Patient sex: M
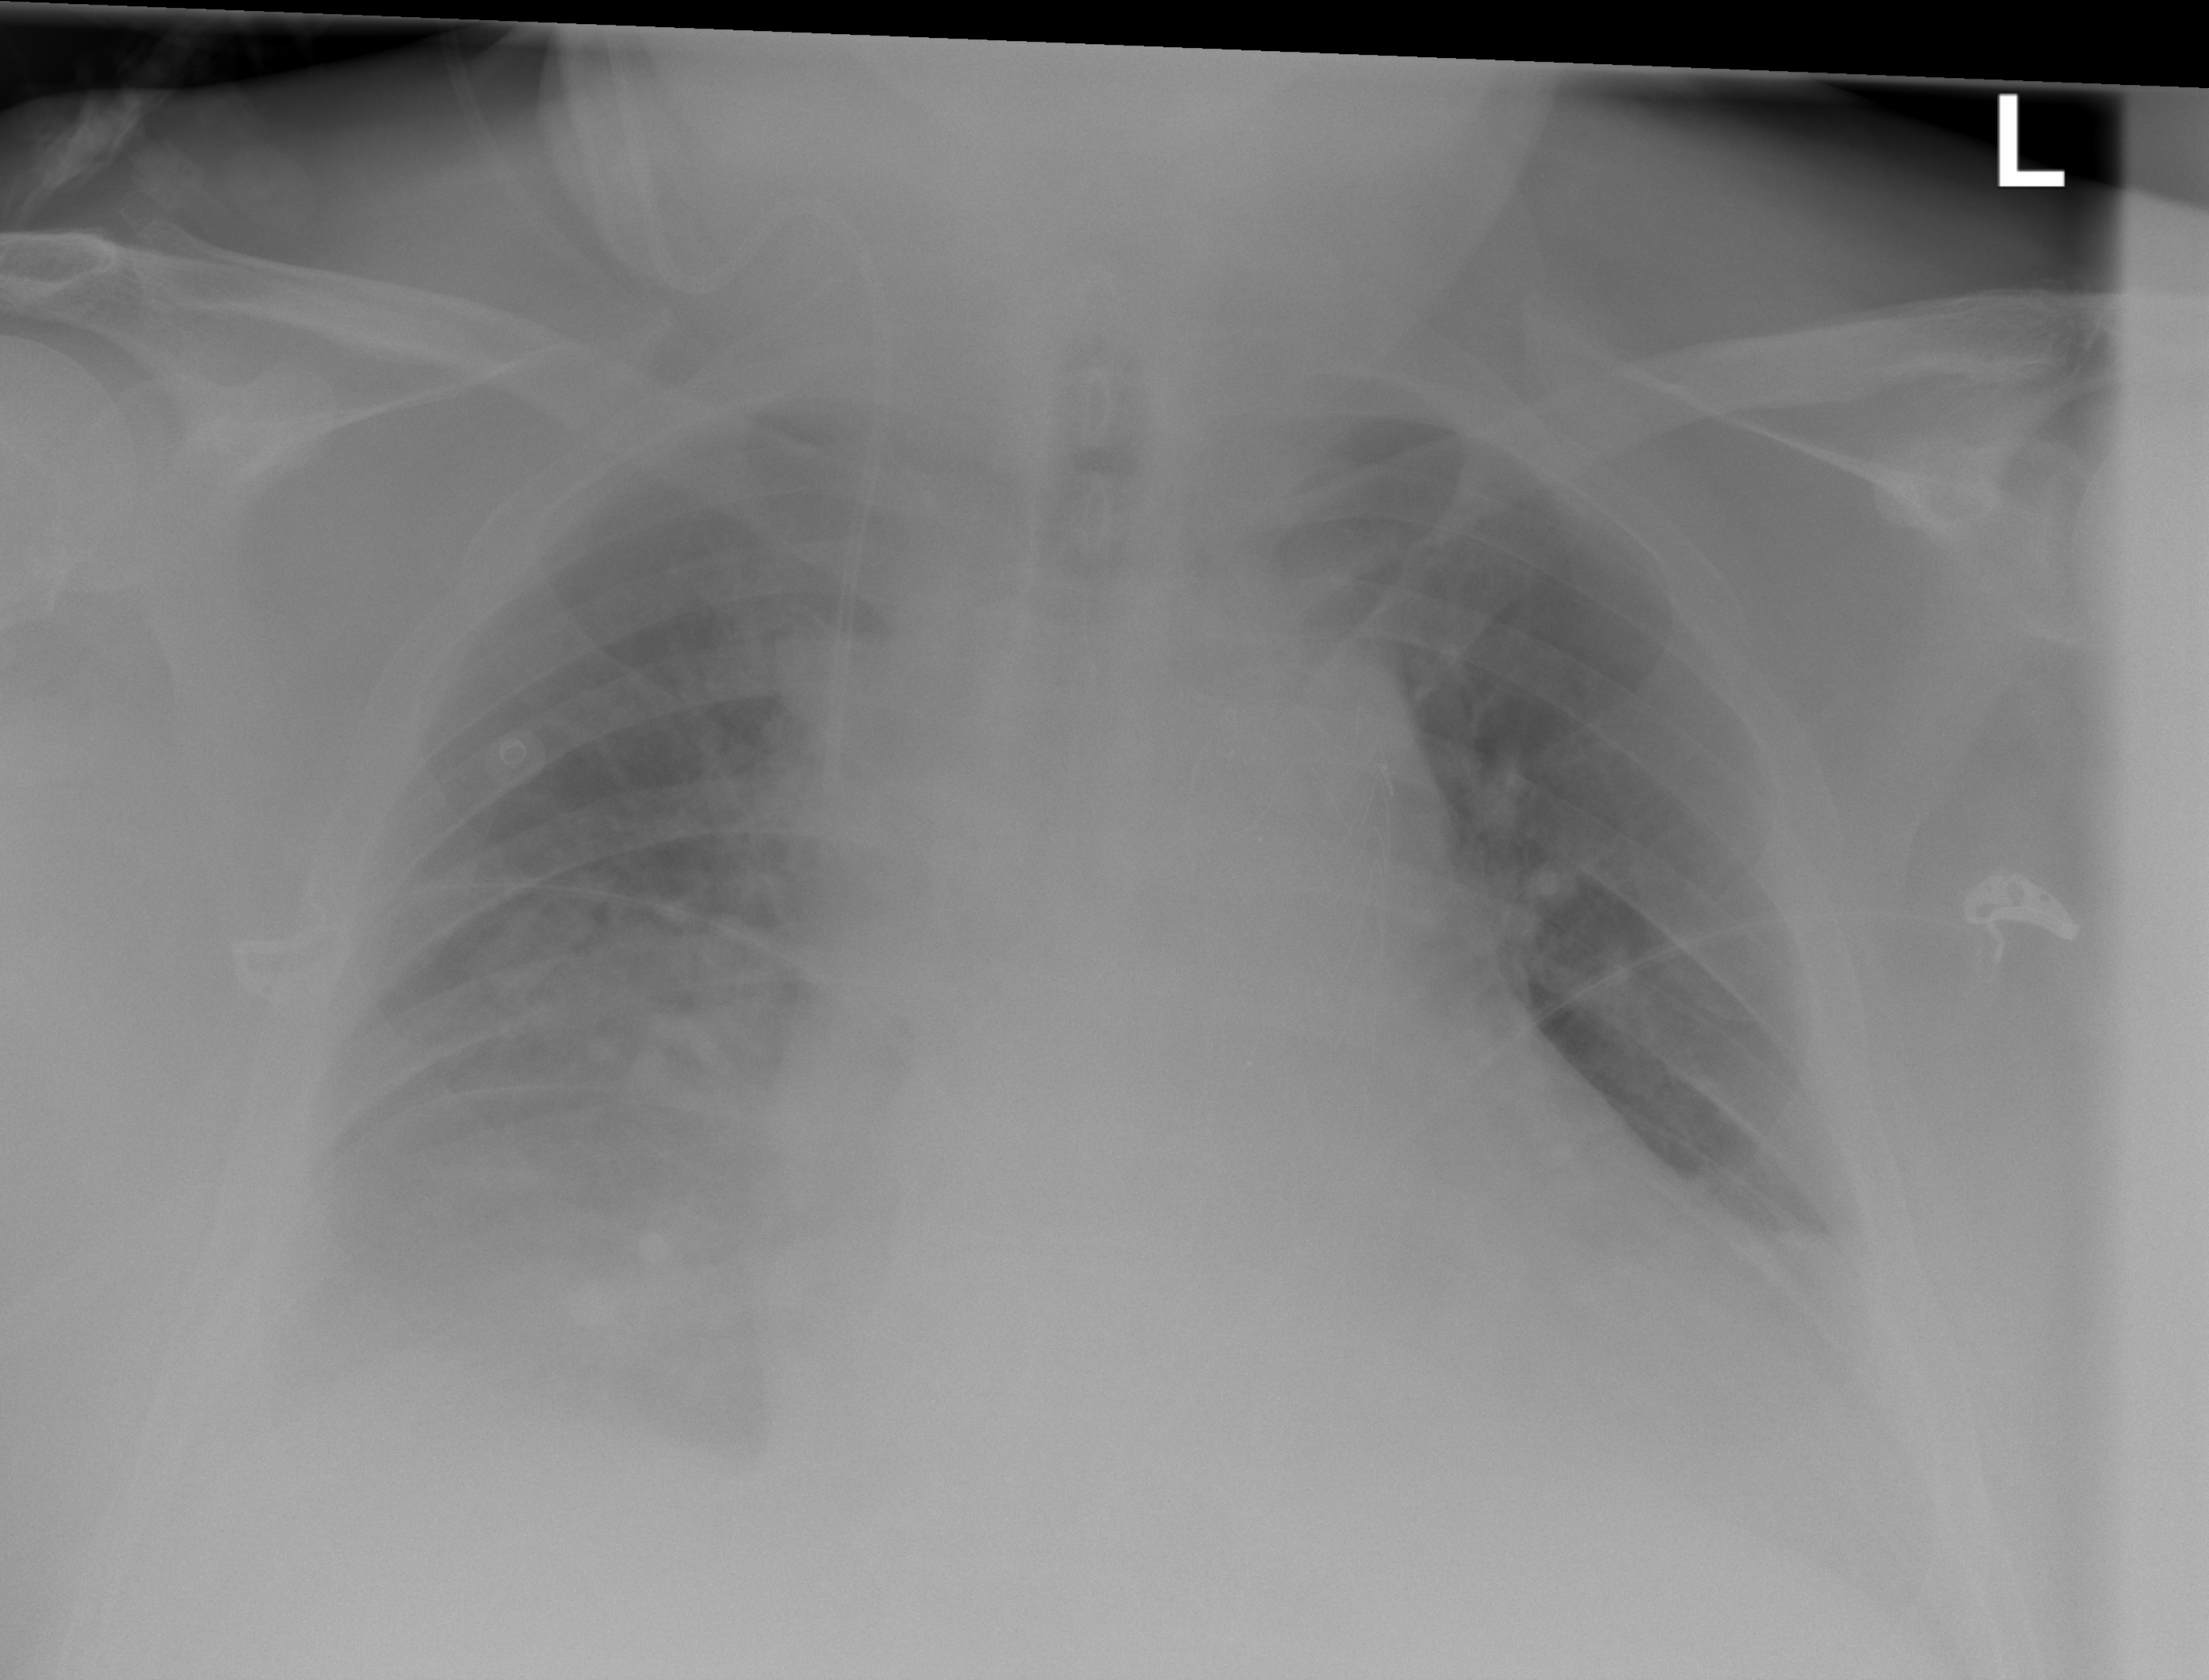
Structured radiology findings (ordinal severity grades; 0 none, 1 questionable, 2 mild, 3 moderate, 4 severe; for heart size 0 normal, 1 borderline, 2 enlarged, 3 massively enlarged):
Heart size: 2
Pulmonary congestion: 2
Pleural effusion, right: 2
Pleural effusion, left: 2
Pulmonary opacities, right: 2
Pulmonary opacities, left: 2
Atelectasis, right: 2
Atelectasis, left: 2